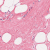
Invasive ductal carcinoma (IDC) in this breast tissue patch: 0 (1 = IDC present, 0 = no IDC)